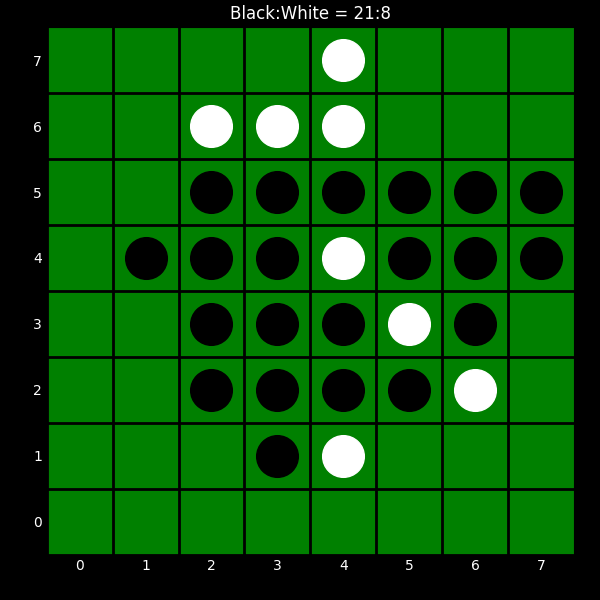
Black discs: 21
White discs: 8